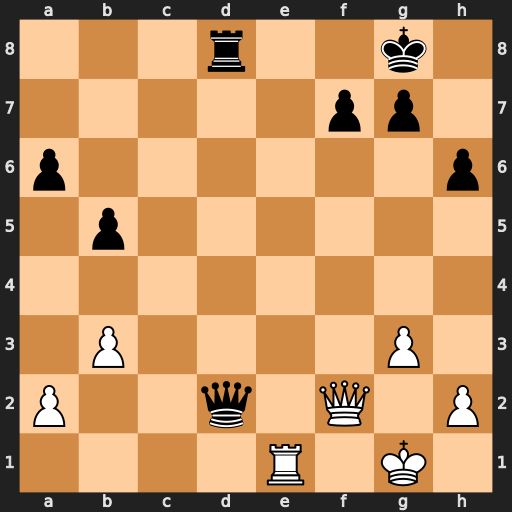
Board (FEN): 3r2k1/5pp1/p6p/1p6/8/1P4P1/P2q1Q1P/4R1K1
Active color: w
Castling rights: -
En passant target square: -
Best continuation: Re8+ Rxe8 Qxd2